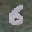
Label: 6